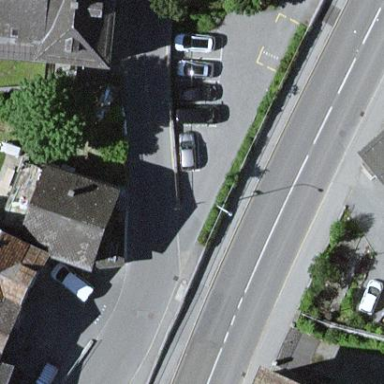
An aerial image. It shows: Parking area with surface.